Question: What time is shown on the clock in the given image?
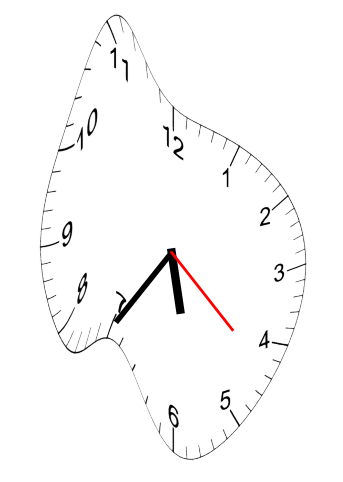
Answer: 05:35:22